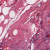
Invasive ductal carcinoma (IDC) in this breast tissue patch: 1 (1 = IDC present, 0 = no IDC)